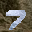
Label: 7